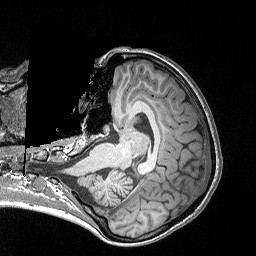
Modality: T1w
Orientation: axial
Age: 25
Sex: female